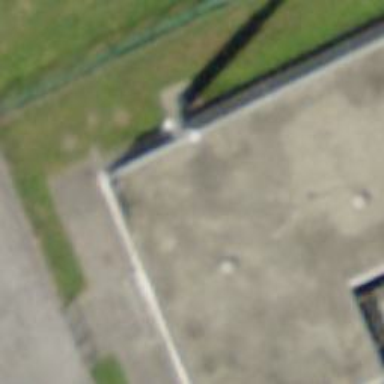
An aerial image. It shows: Antenna.